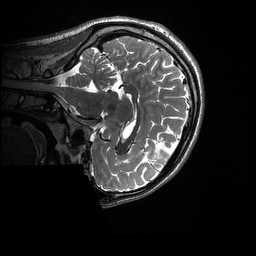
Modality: T2w
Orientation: sagittal
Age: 18
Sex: male